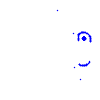
Particle: electron